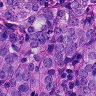
Metastatic tissue present: yes